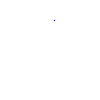
Particle: pion